高三 · 度量几何学
如图, 四边形 $\mathrm{ABCD}$ 是 $\odot \mathrm{O}$ 的内接四边形, $\mathrm{E}$ 为 $\mathrm{AB}$ 的延长线上一点, $\angle \mathrm{CBE}=40^{\circ}$, 则 $\angle \mathrm{AOC}$等于 ( )

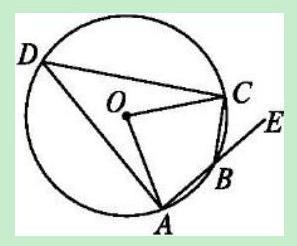
A. $20^{\circ}$
B. $40^{\circ}$
C. $80^{\circ}$
D. $100^{\circ}$
答案: D
解析: 解答: $\because$ 四边形 $\mathrm{ABCD}$ 是 $\odot \mathrm{O}$ 的内接四边形, $\therefore$ 根据圆内接四边形的外角等于它的内
角的对角, 得 $\angle \mathrm{CBE}=\angle \mathrm{COA}=40^{\circ}$. 故选 $\mathrm{B}$.

分析: 本题主要考查了圆内接四边形的性质与判断定理, 解决问题的关键是根据 “外角等于它的内角的对角”的准确含义.所谓的“内角的对角”通常是指圆周角.